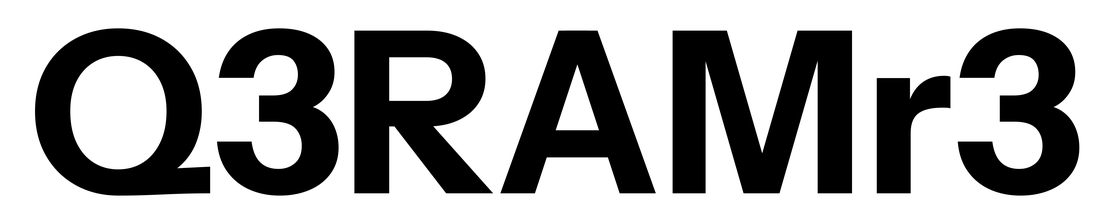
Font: InstrumentSans_Bold